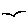
Label: bird